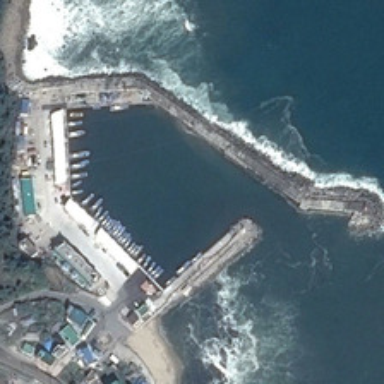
Some boats are in a port near some buildings and green trees .